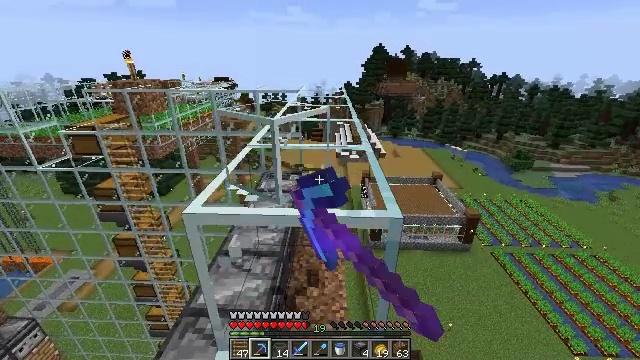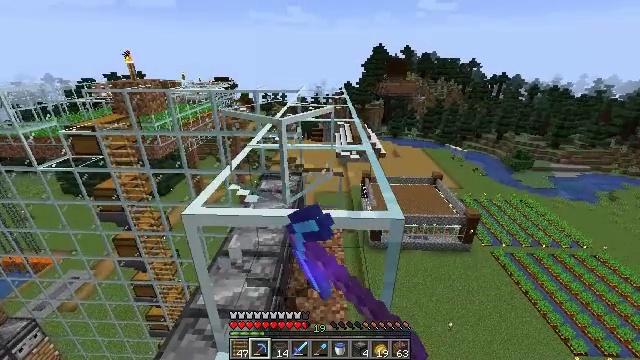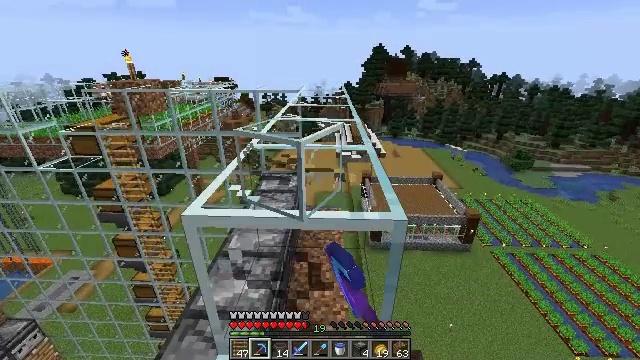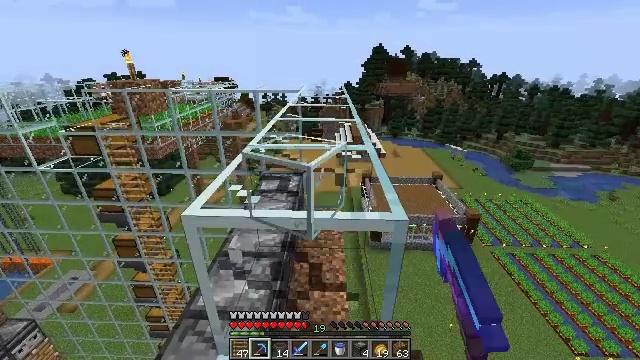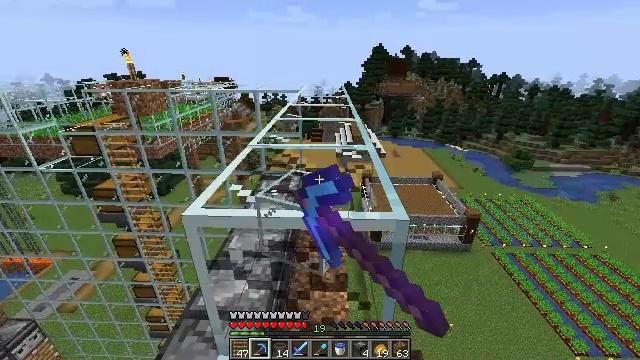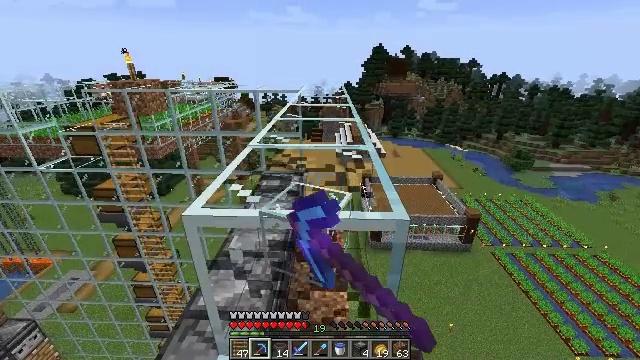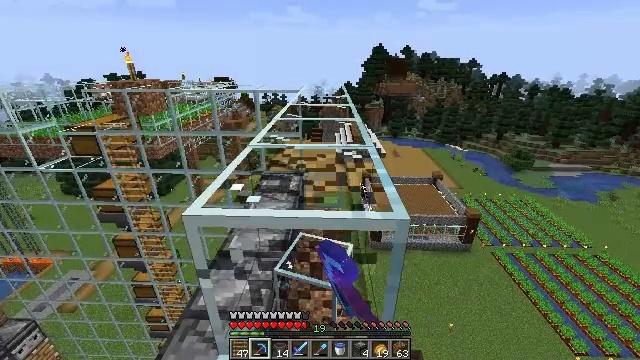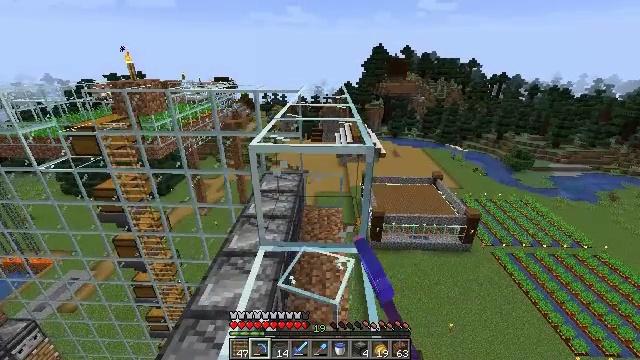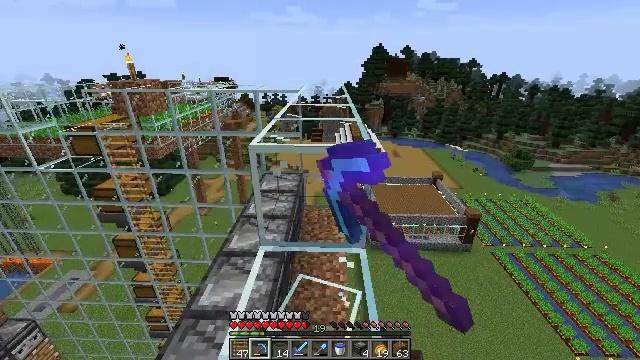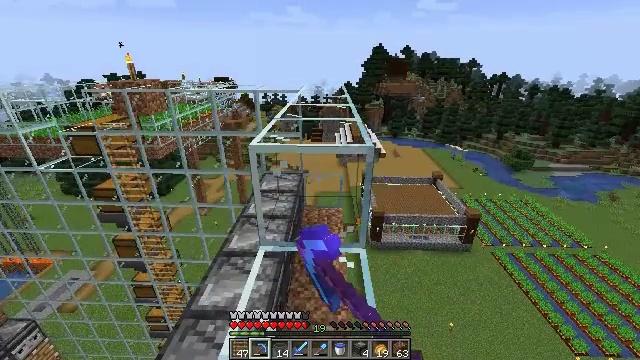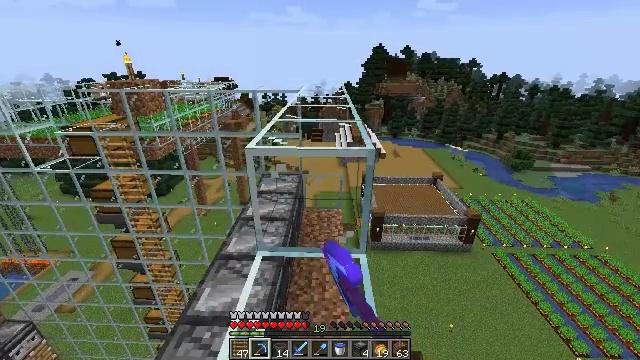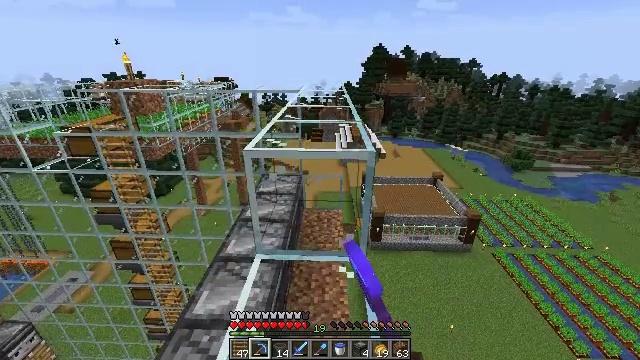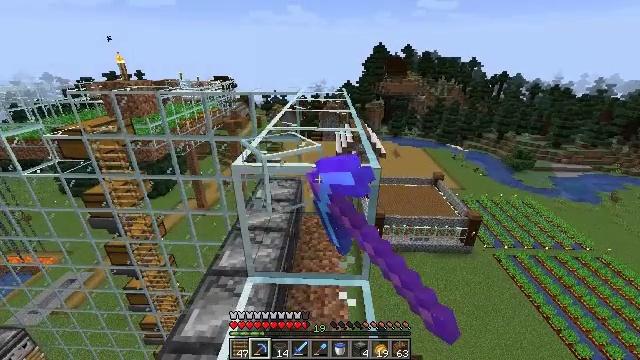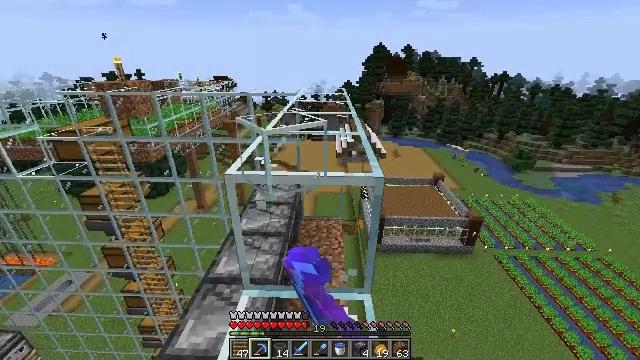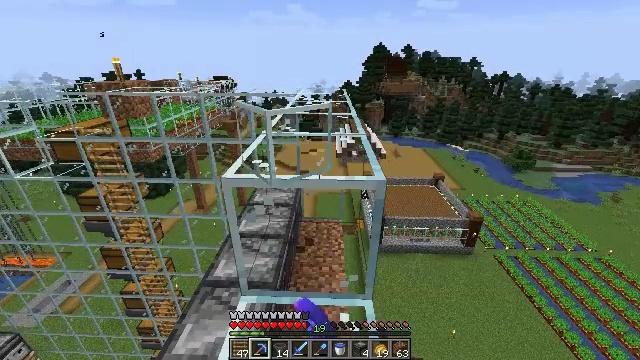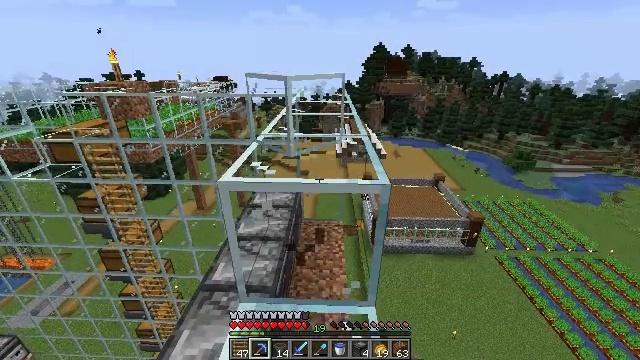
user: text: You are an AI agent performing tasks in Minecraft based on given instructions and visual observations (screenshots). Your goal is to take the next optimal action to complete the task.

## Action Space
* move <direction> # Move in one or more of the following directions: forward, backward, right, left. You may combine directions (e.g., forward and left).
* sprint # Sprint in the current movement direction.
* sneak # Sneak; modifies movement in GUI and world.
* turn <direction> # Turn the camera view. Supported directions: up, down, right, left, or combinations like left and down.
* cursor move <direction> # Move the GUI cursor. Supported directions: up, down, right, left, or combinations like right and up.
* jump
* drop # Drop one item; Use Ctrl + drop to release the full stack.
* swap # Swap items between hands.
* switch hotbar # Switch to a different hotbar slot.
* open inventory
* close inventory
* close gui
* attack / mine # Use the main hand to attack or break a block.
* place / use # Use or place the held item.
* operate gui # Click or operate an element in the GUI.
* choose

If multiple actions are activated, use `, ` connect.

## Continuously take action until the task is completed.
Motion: motion action
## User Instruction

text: Remove the glass to use the space.
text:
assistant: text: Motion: attack / mine
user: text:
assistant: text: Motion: attack / mine
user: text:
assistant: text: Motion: attack / mine
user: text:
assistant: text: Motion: attack / mine
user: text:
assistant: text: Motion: attack / mine
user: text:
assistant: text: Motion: attack / mine
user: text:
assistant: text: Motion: attack / mine
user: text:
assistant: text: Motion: attack / mine
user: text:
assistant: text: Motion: attack / mine
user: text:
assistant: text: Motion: move forward, attack / mine
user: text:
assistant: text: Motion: move forward, attack / mine
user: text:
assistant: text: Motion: move forward, attack / mine
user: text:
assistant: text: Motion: attack / mine
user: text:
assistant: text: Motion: attack / mine
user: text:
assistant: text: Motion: attack / mine
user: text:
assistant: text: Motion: attack / mine
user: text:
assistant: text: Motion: attack / mine
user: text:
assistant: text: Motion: attack / mine
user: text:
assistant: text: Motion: attack / mine
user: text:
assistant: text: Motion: attack / mine
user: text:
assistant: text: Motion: attack / mine
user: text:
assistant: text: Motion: attack / mine
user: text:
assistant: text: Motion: move forward, attack / mine
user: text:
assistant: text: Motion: move forward, attack / mine
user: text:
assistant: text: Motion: move forward, attack / mine
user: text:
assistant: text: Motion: move forward, attack / mine
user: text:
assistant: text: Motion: move forward, attack / mine
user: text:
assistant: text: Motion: attack / mine
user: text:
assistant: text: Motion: attack / mine
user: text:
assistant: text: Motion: attack / mine